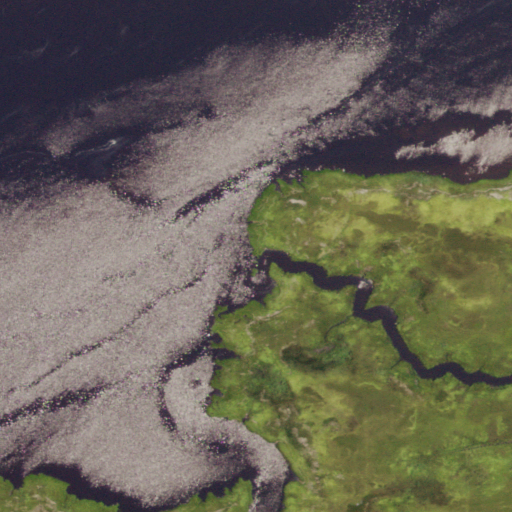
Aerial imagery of cape in New Jersey named Collins Point containing open water and herbaceous wetlands